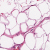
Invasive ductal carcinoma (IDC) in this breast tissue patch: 0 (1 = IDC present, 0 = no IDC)